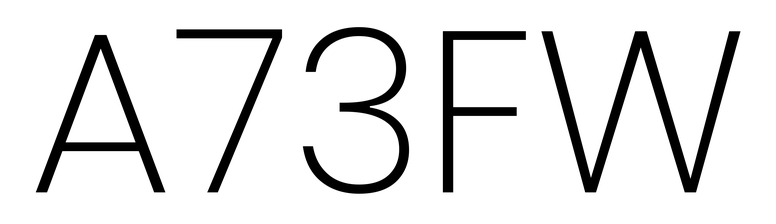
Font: Poppins-ExtraLight